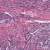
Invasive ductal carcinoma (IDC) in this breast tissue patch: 1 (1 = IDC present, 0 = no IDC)